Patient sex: F
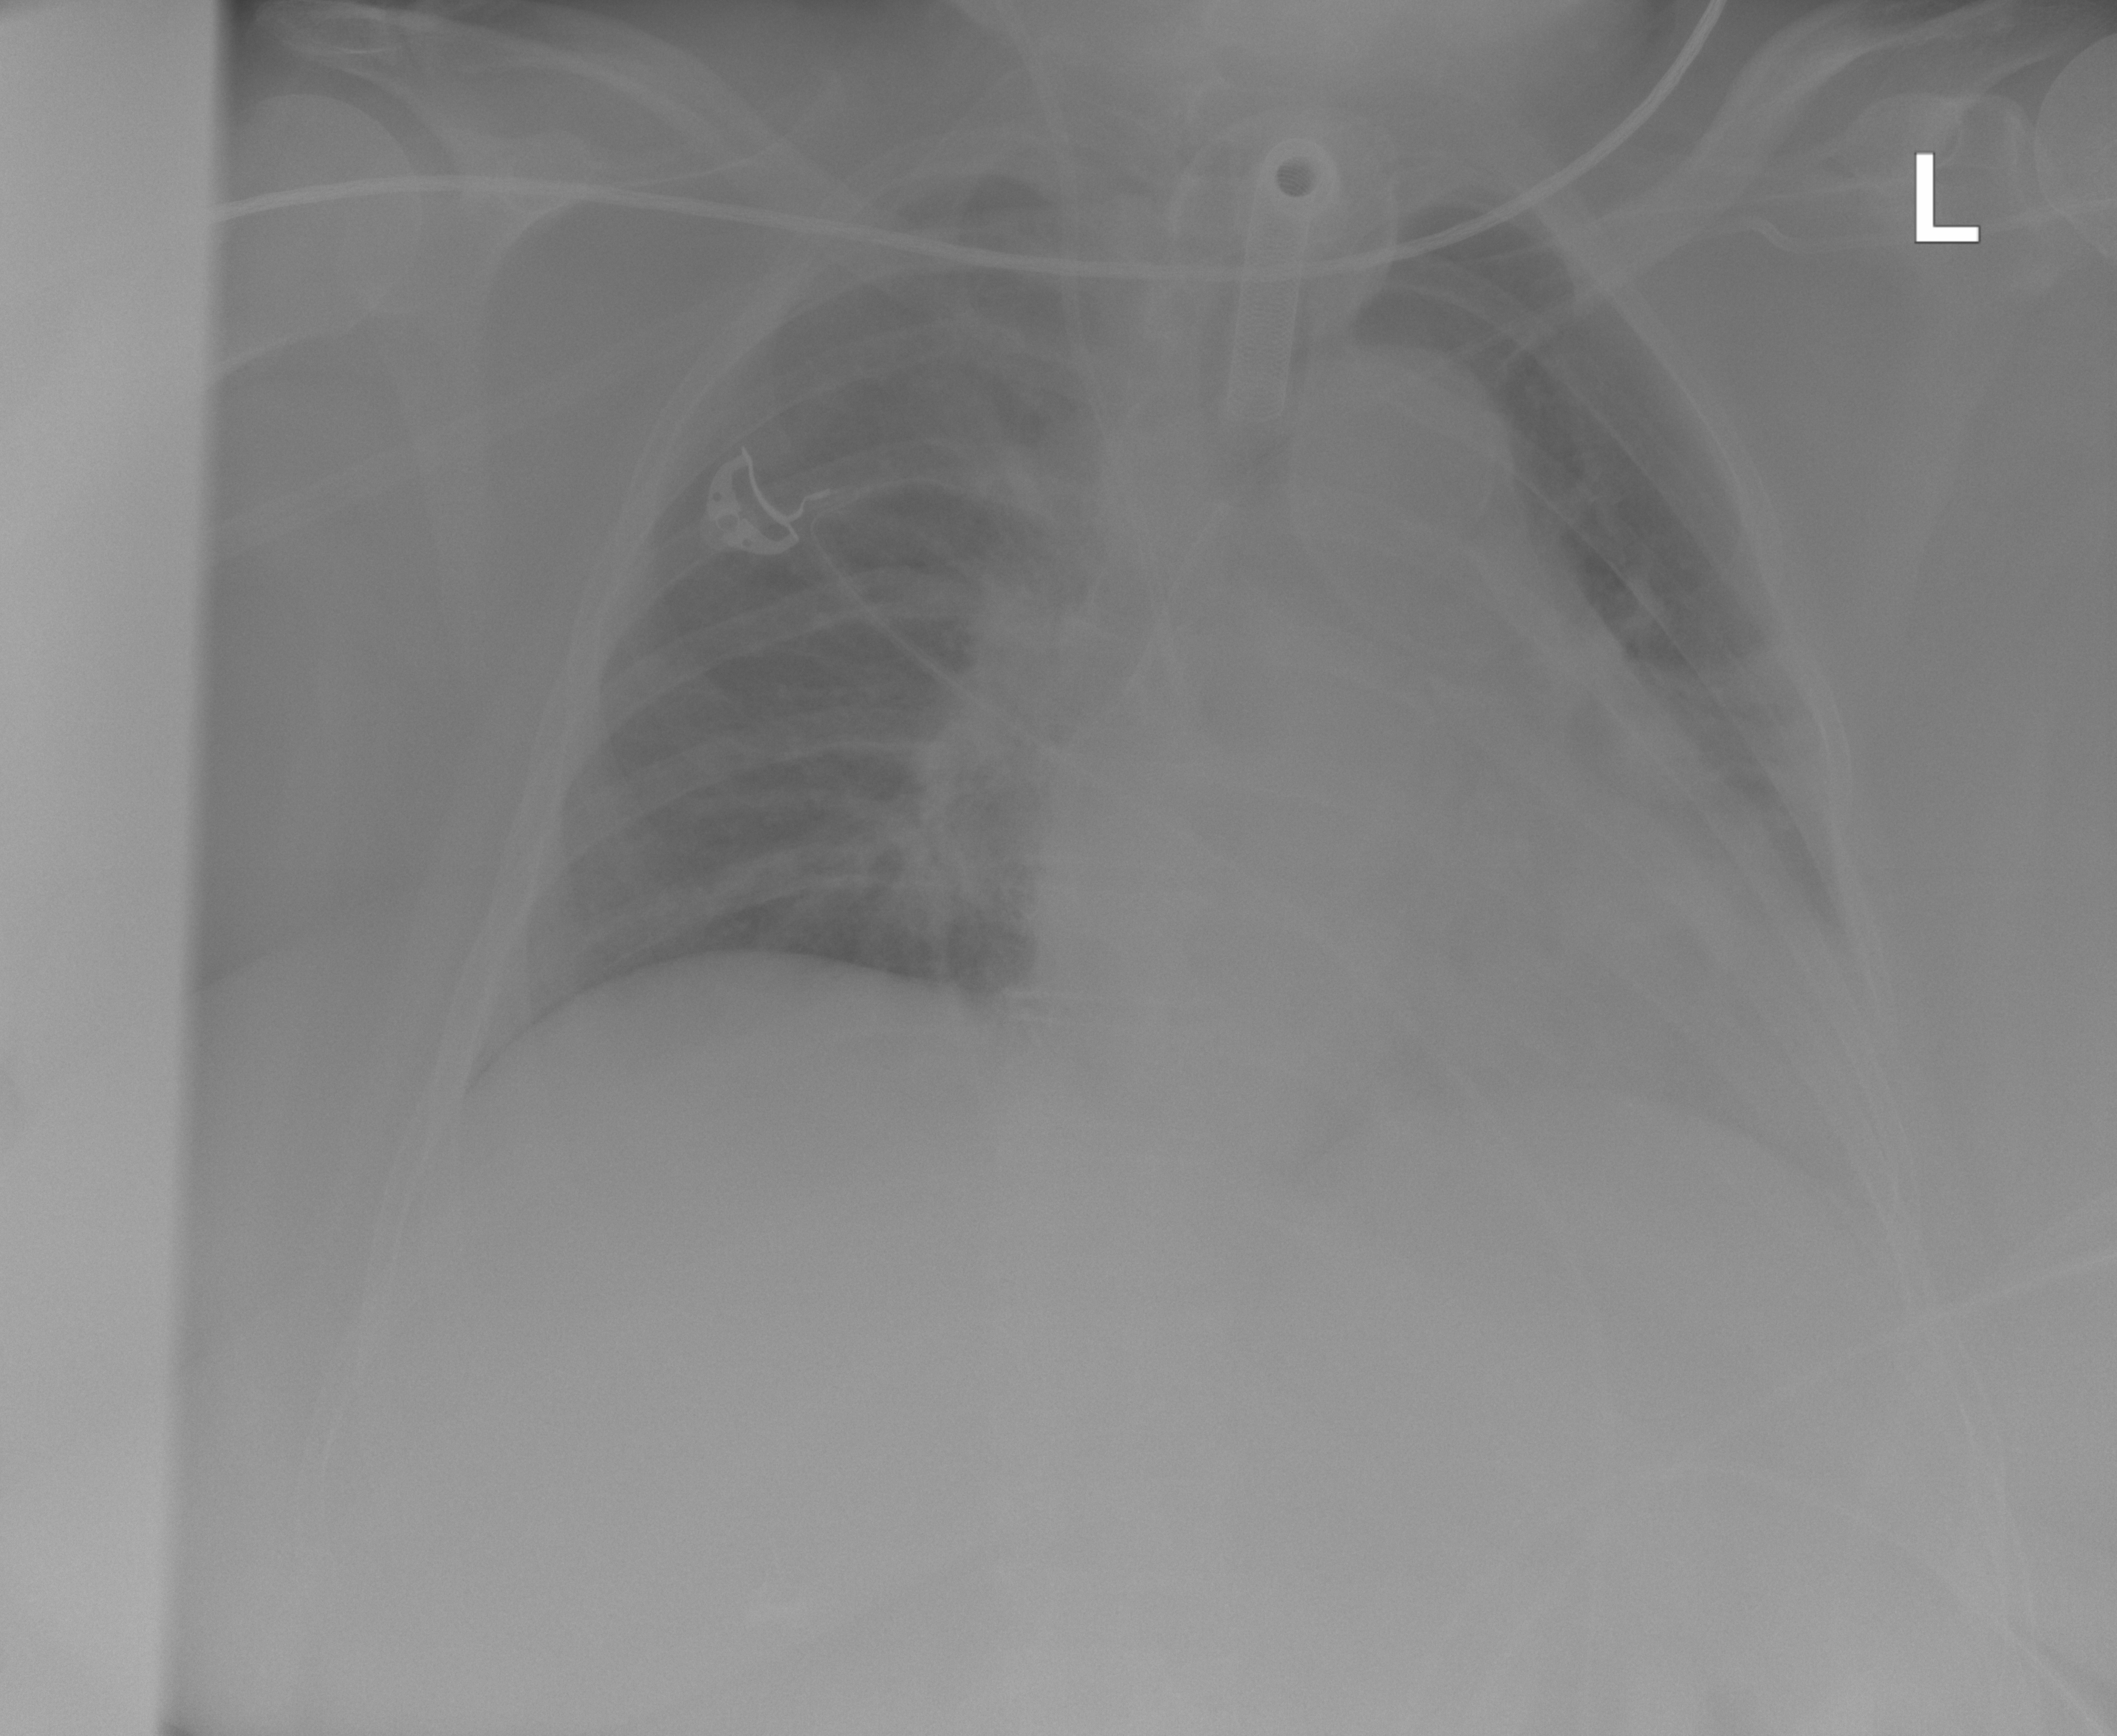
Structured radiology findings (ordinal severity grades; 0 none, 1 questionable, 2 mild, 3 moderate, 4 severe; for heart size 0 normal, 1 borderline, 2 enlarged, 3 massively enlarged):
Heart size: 2
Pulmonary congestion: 0
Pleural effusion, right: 0
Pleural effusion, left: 0
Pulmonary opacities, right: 0
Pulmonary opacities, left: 0
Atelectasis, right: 0
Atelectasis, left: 2